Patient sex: M
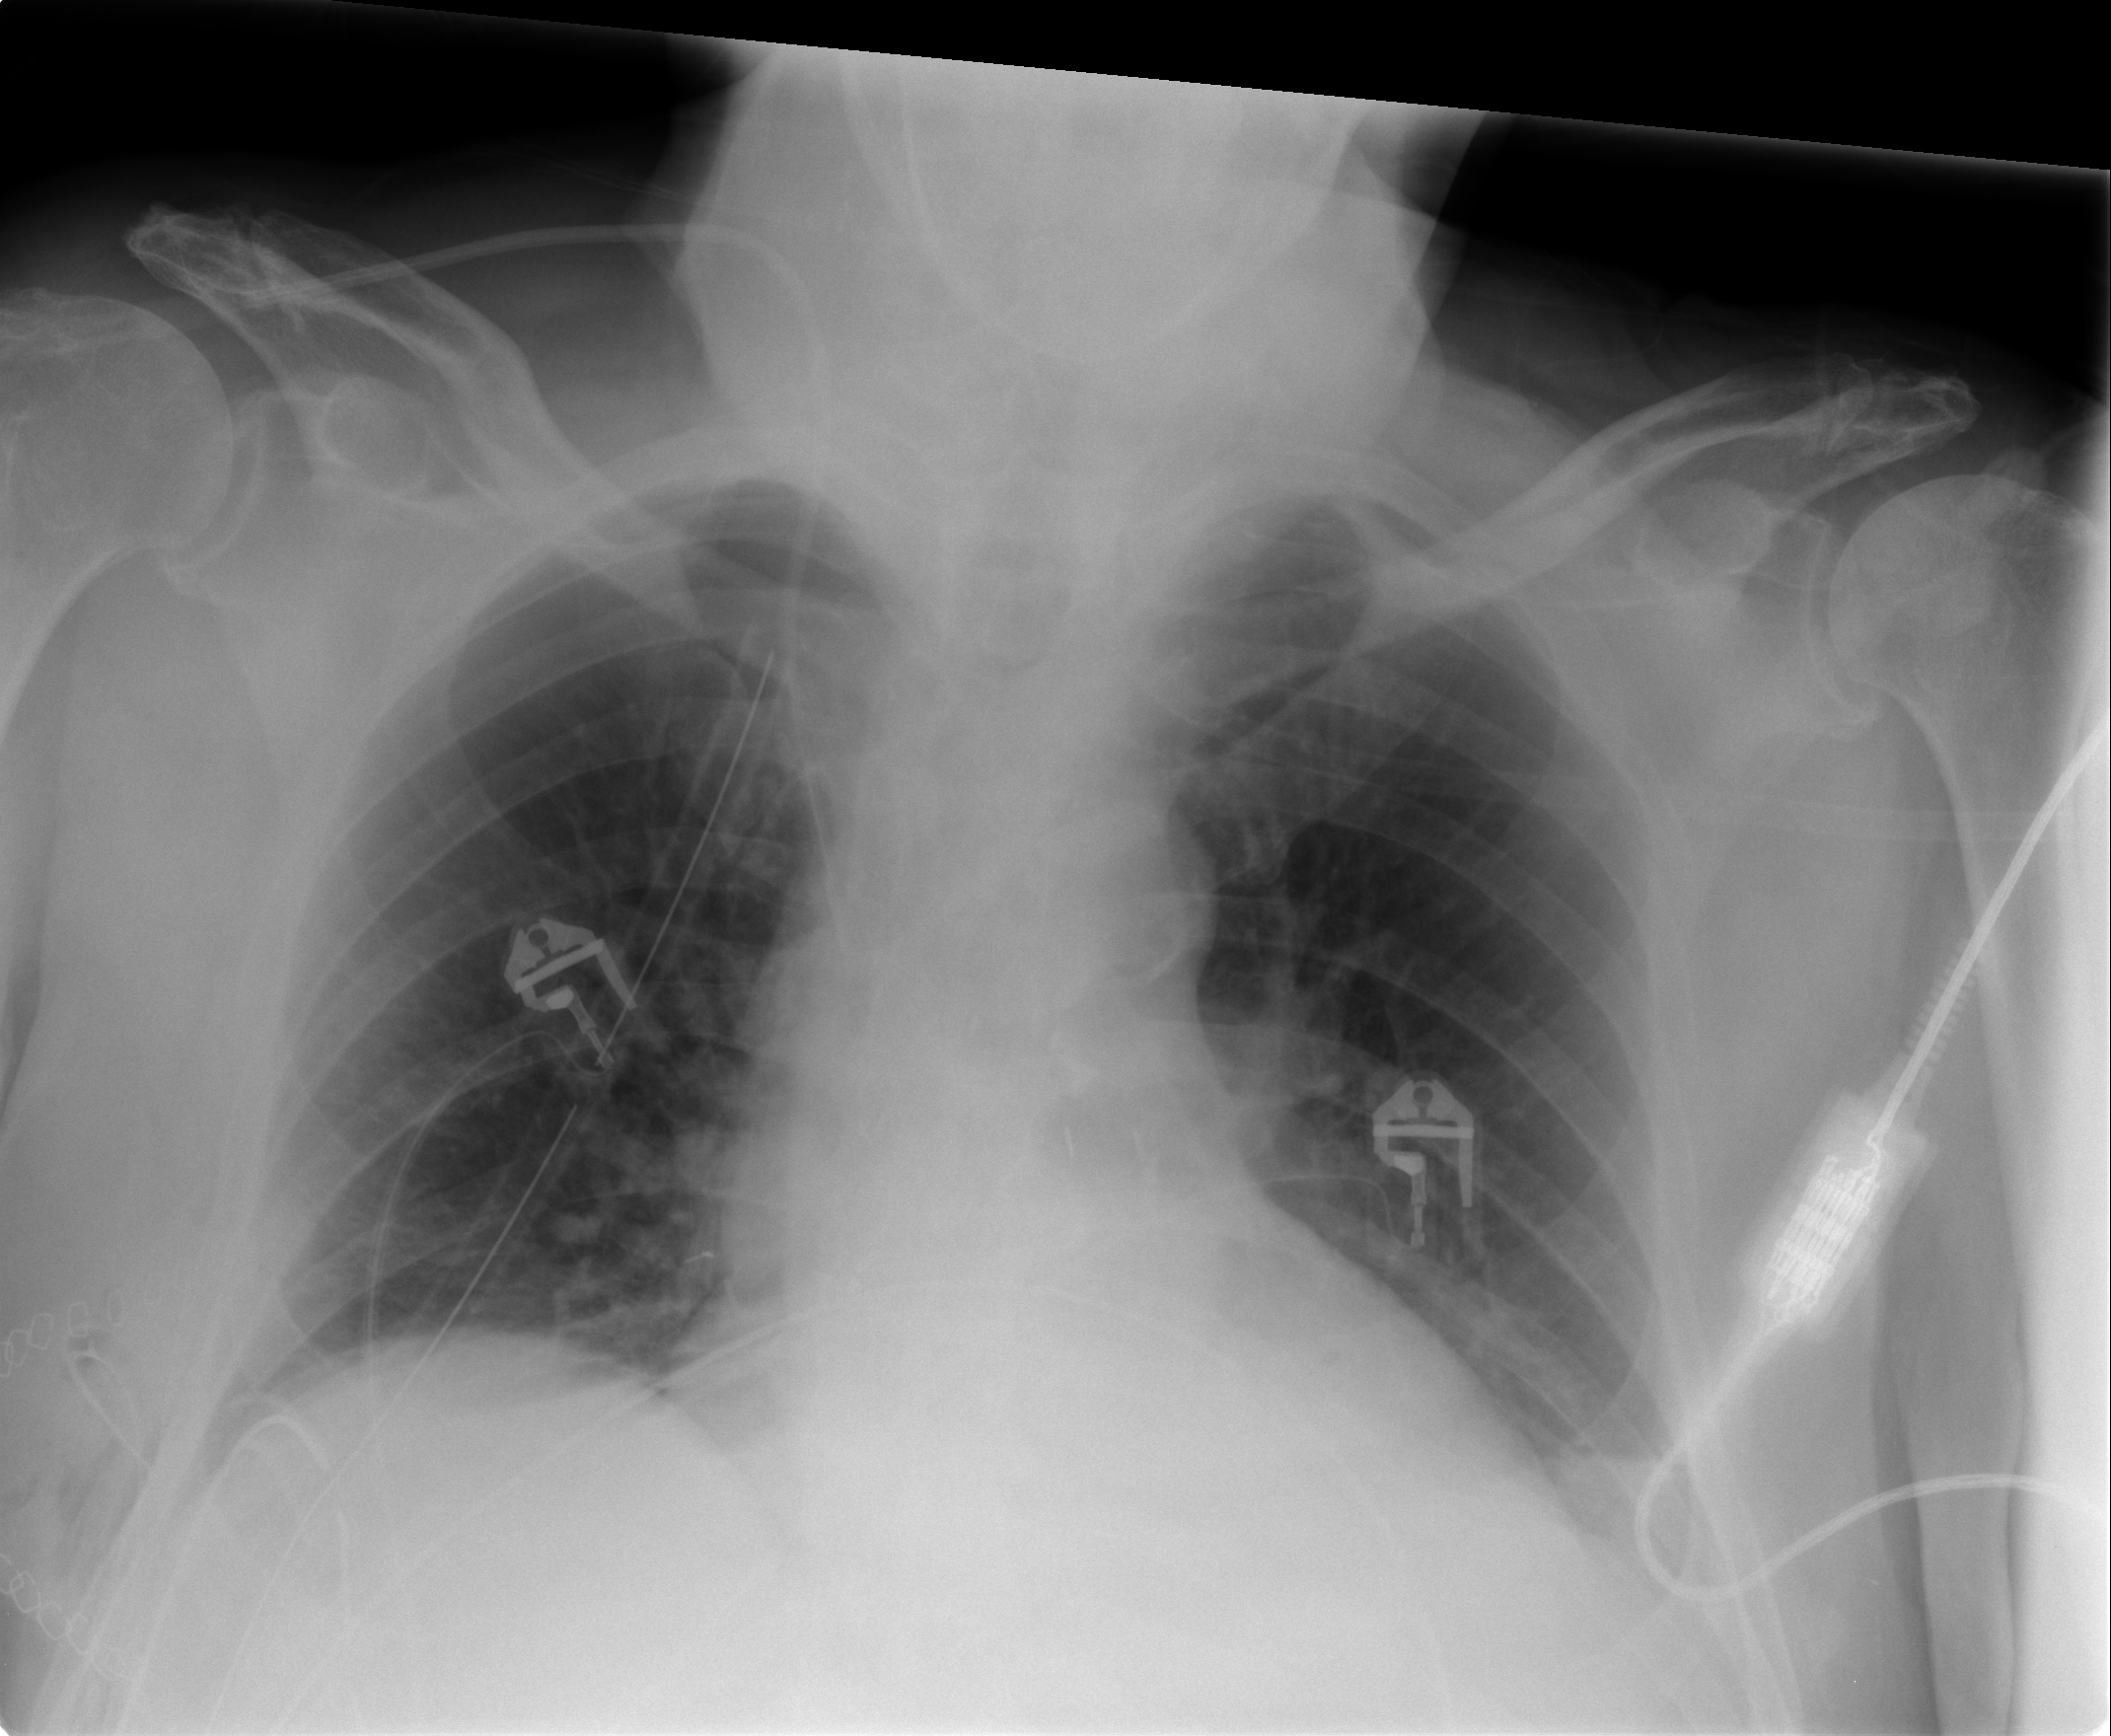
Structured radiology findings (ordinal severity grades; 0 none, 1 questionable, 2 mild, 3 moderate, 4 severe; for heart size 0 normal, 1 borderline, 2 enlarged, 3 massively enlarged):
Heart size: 2
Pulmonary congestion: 1
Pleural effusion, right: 0
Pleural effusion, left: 1
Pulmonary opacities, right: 0
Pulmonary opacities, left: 0
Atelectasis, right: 1
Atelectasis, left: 1